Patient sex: M
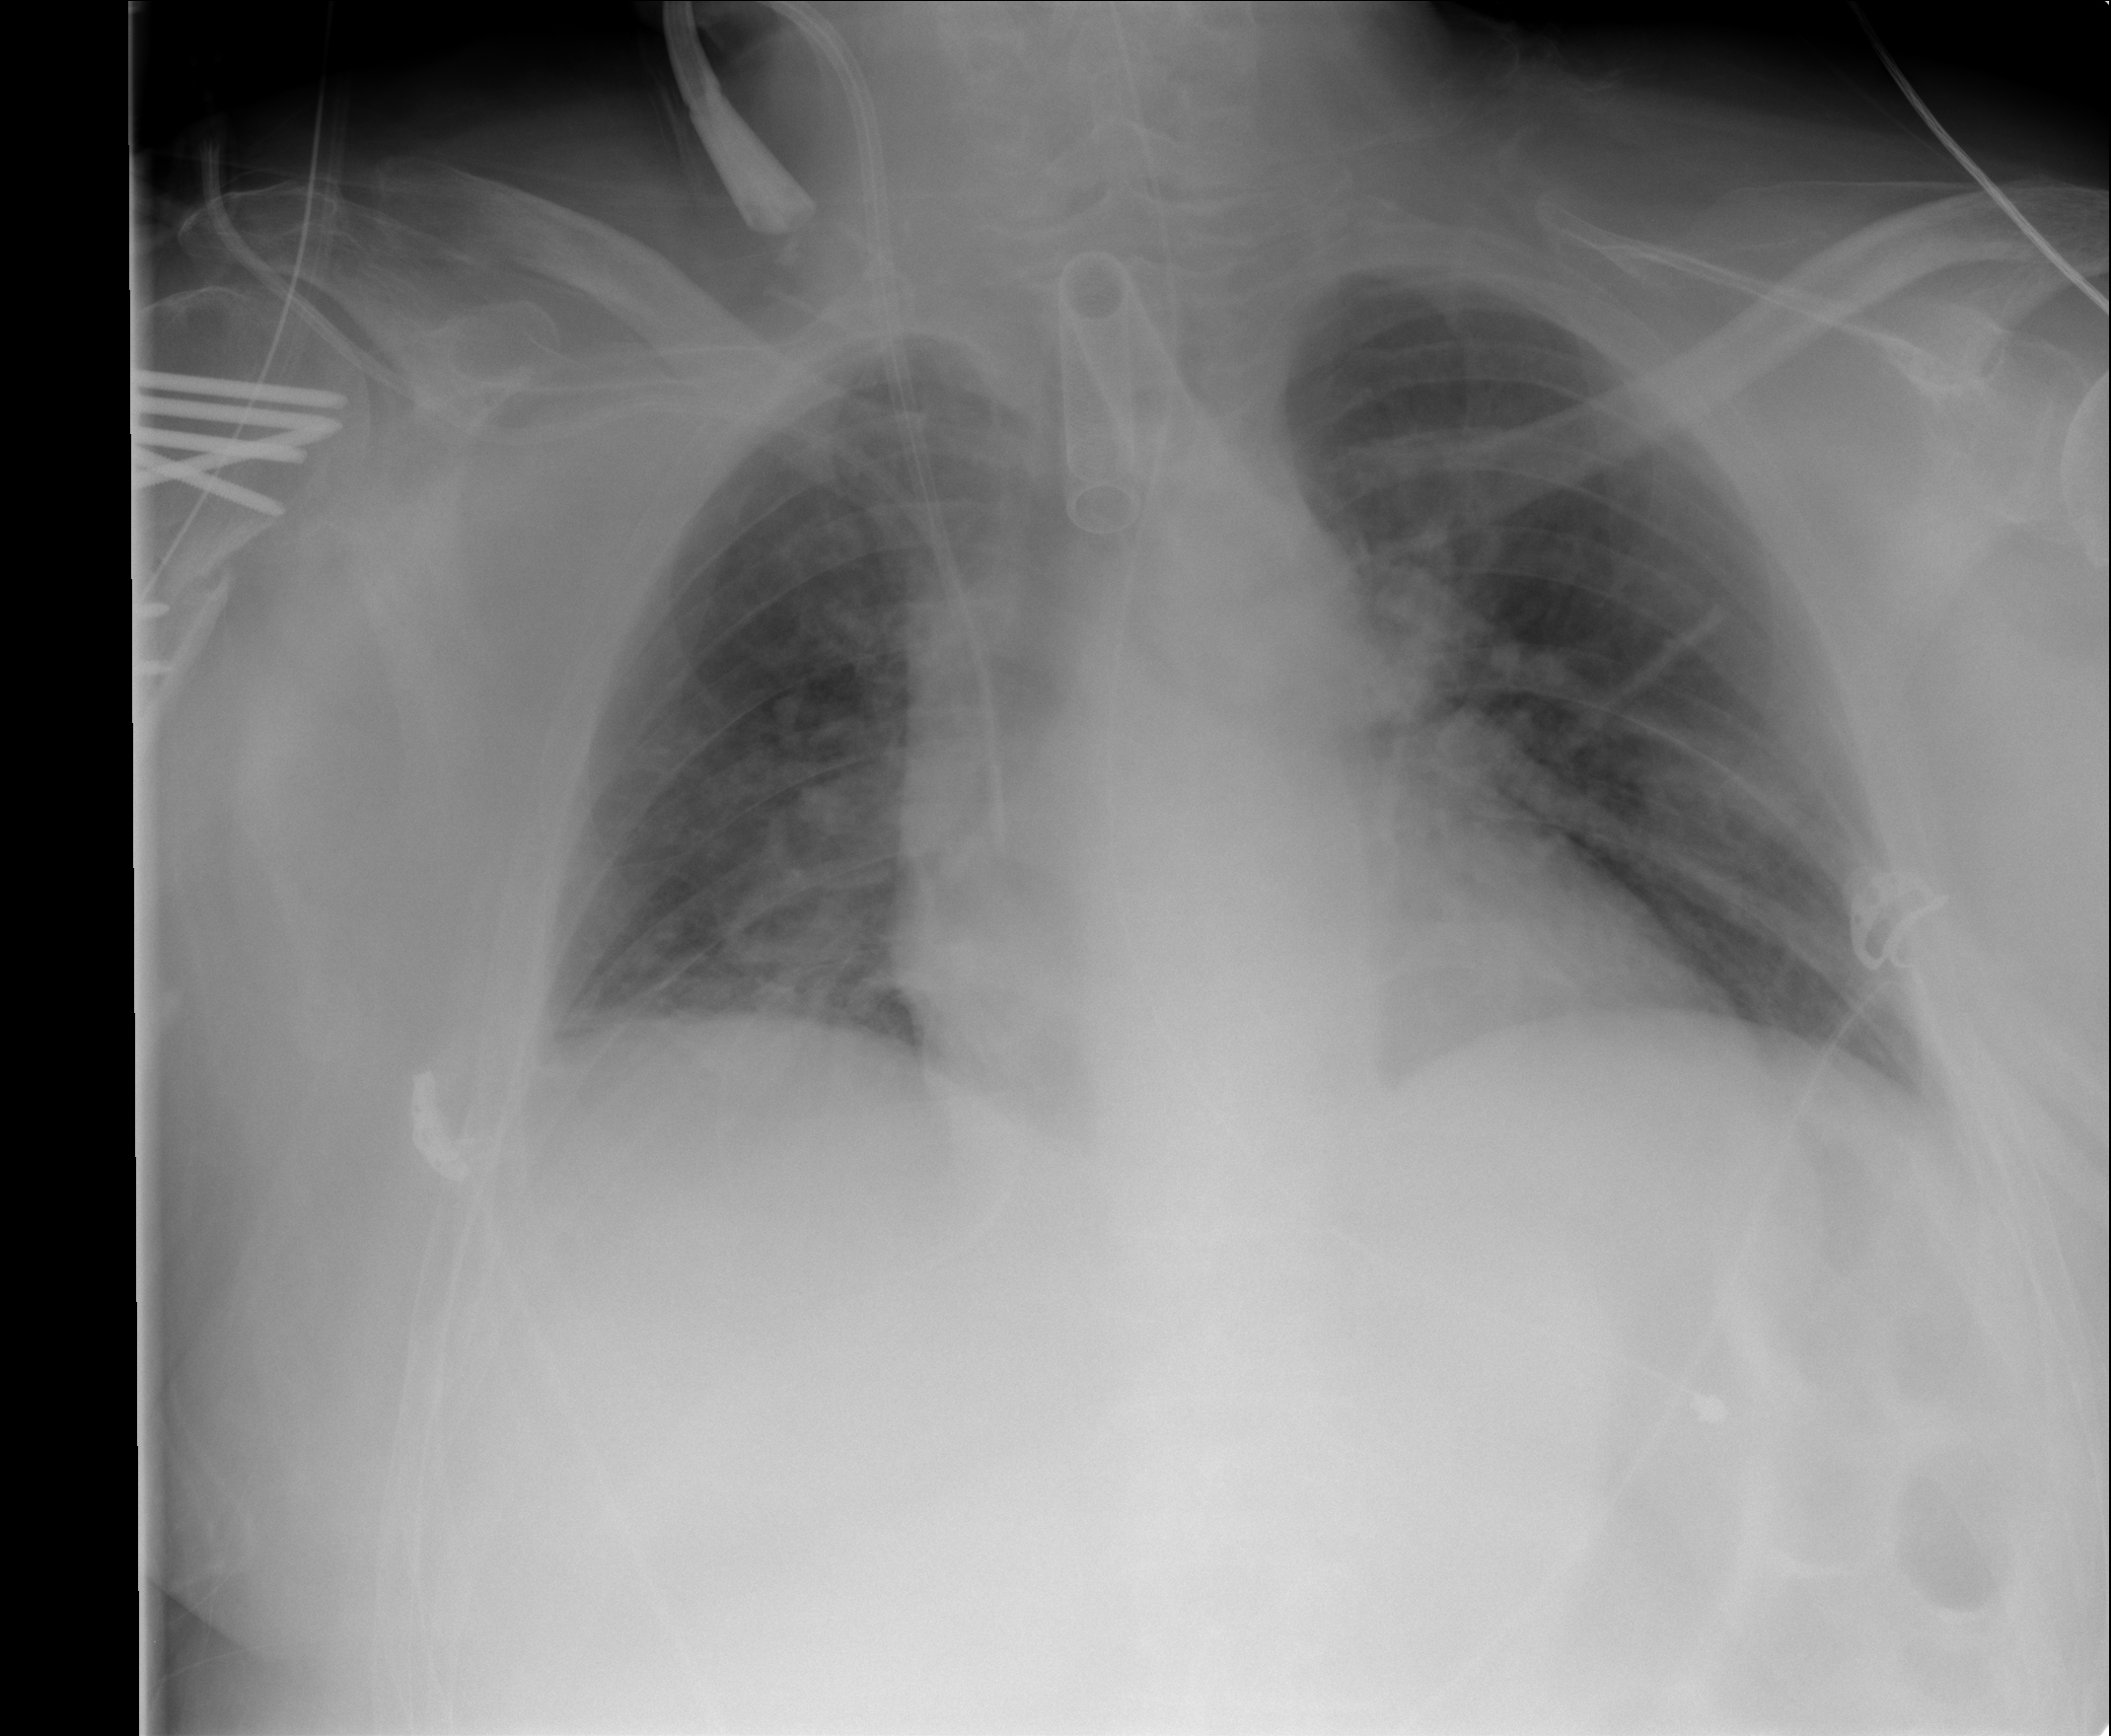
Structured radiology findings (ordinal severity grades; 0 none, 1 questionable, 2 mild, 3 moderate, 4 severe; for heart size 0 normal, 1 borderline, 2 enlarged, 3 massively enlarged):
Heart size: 1
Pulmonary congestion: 1
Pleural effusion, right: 0
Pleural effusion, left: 0
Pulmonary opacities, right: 1
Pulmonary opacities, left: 1
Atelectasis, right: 0
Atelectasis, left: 2